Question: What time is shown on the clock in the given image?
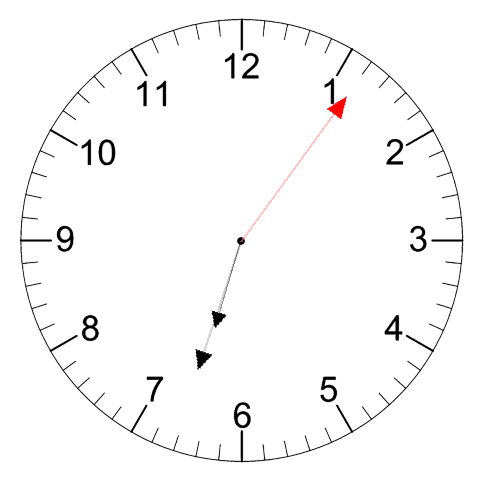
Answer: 06:33:06